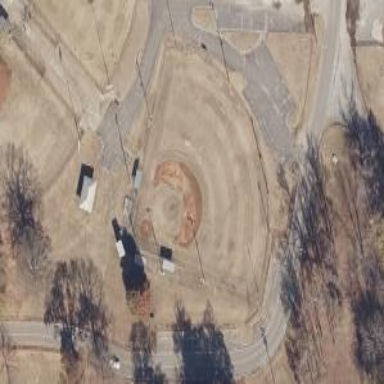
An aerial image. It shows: Baseball pitch for leisure land.